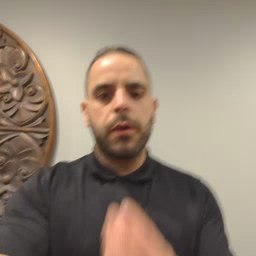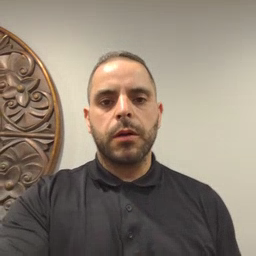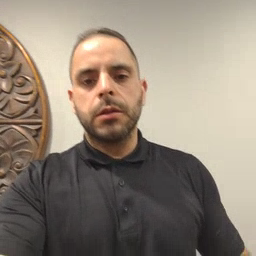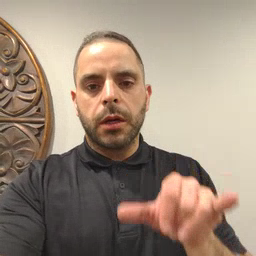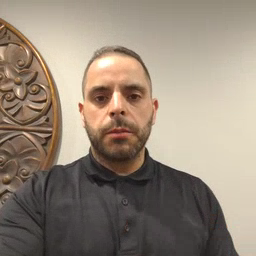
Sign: same